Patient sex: M
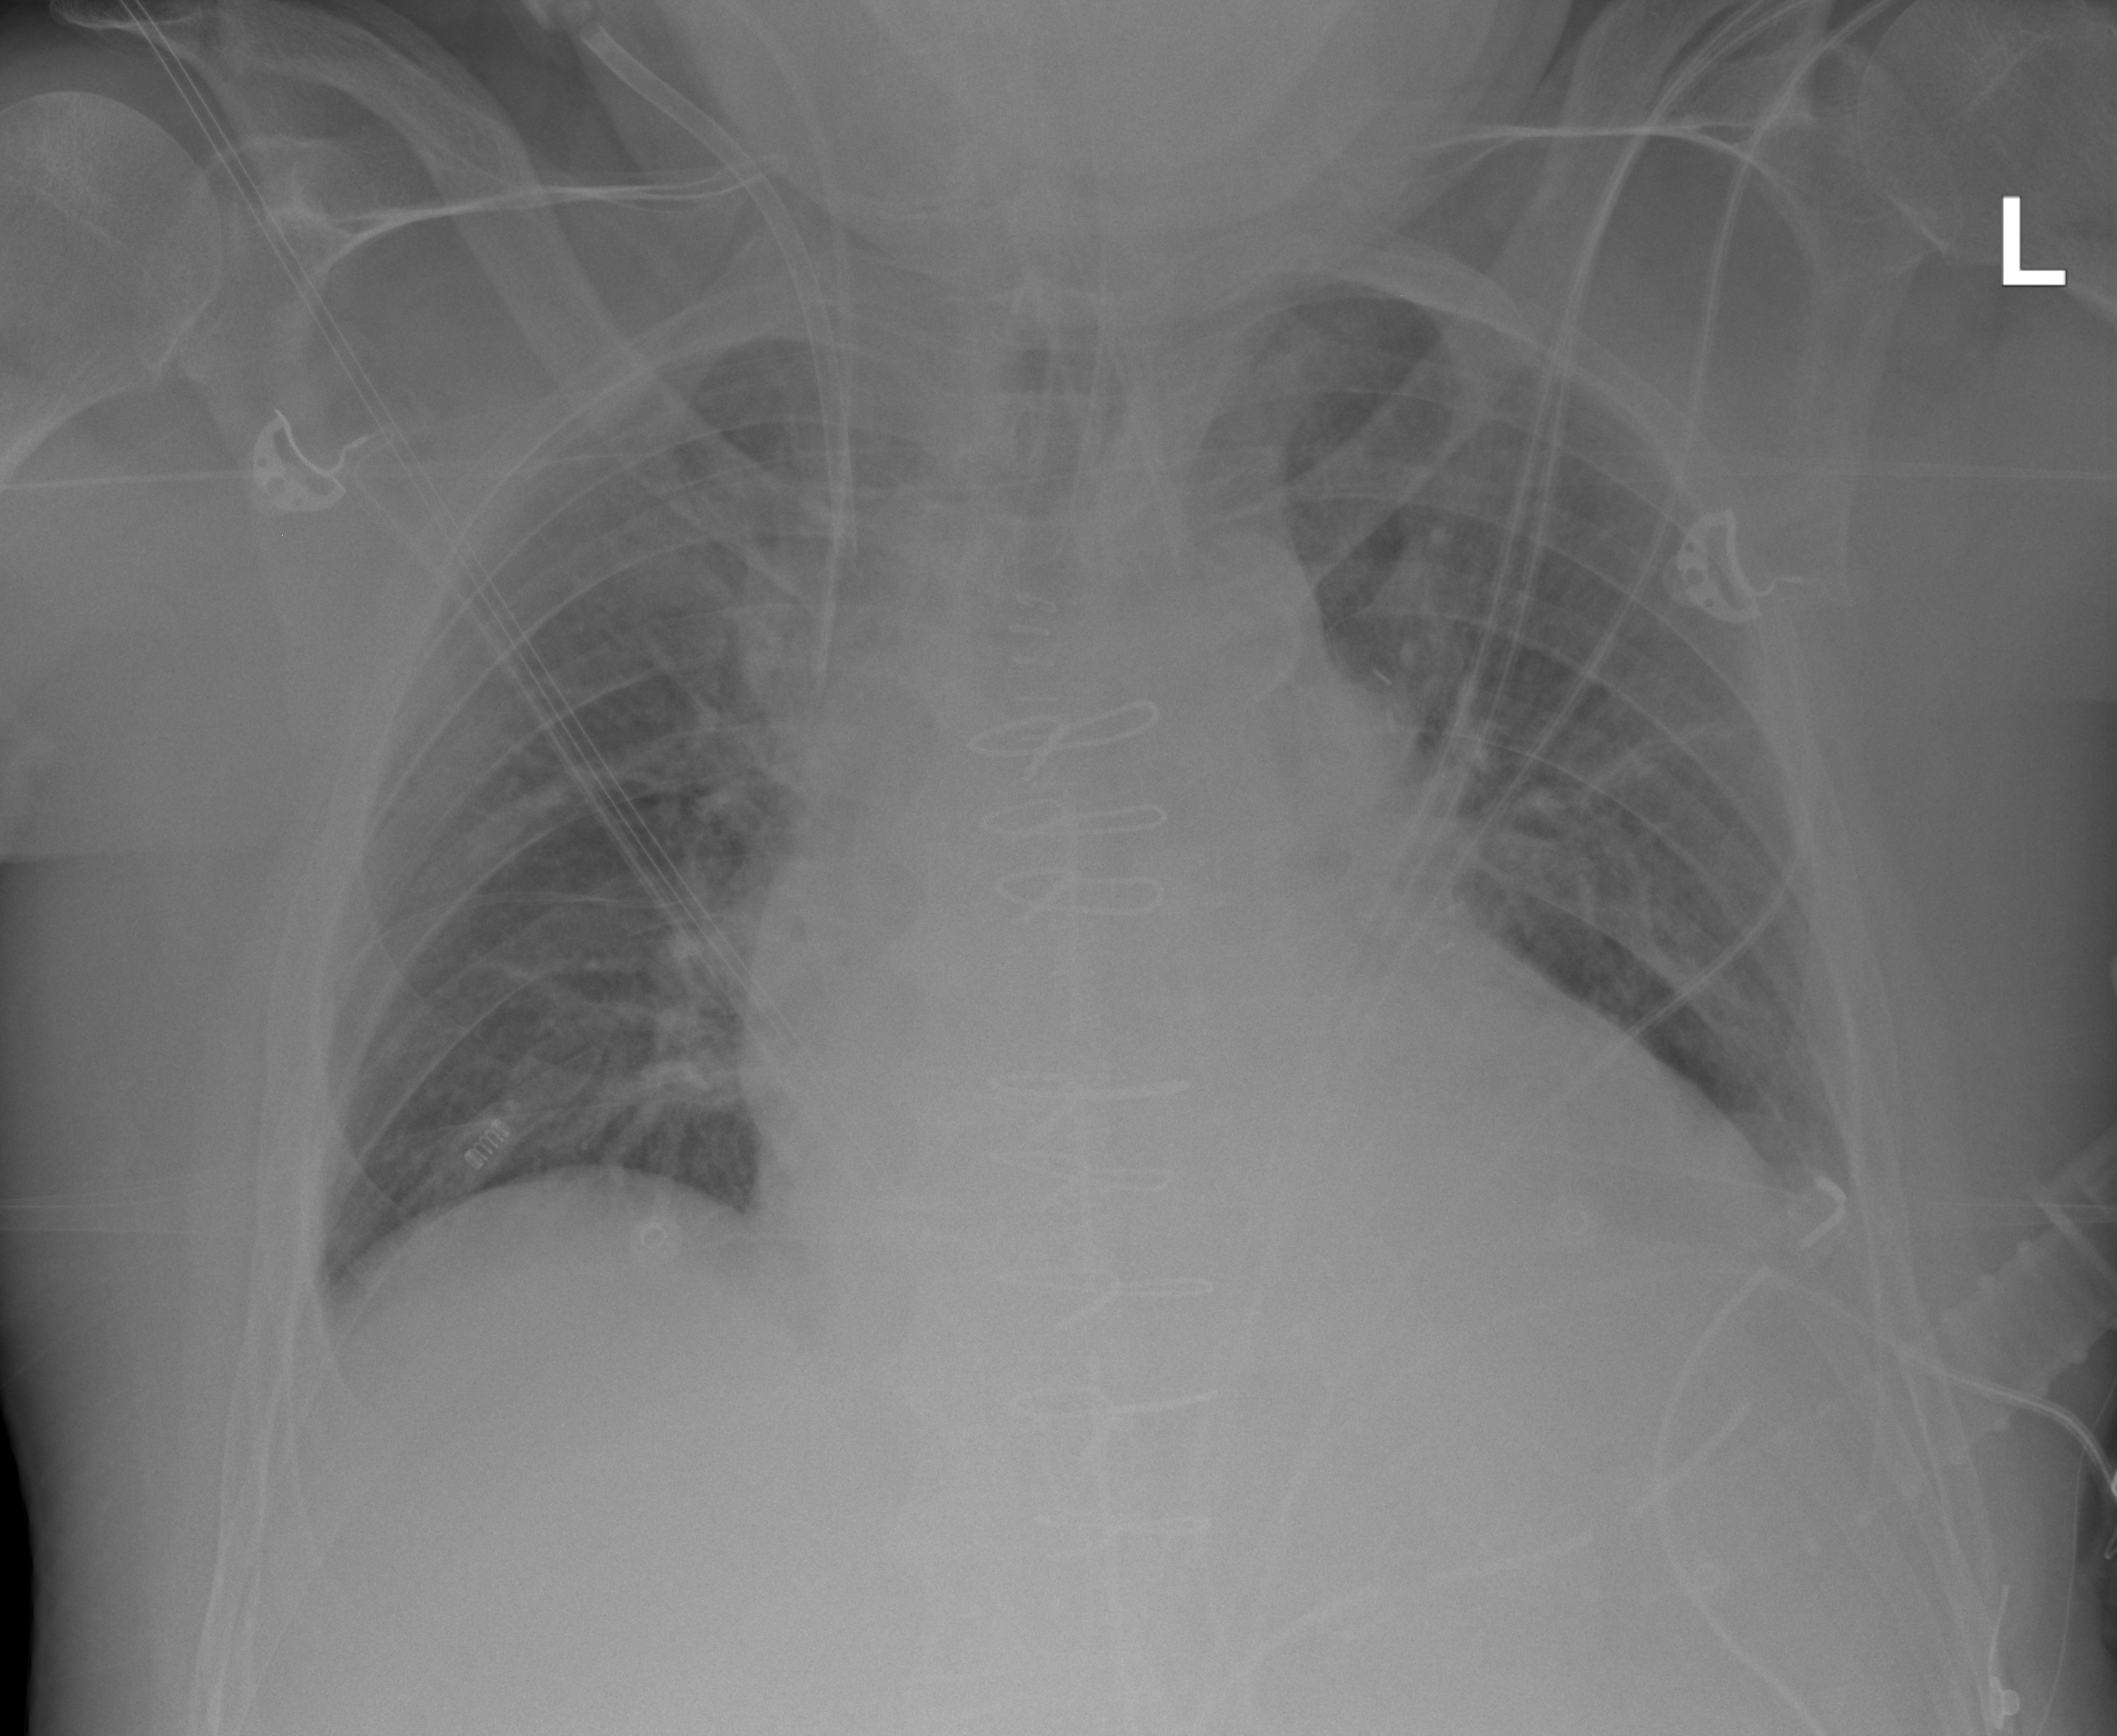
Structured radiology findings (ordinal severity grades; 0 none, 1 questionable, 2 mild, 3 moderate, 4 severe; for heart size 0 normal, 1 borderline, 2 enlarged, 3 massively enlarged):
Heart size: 2
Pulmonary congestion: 2
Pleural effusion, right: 0
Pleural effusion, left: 0
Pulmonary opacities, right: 0
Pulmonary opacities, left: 0
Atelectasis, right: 0
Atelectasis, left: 0